Field crop: tomato
Growth stage: 2
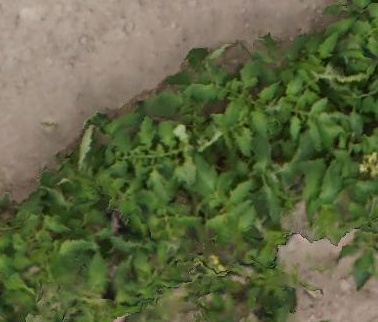
Species: tomato